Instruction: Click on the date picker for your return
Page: home
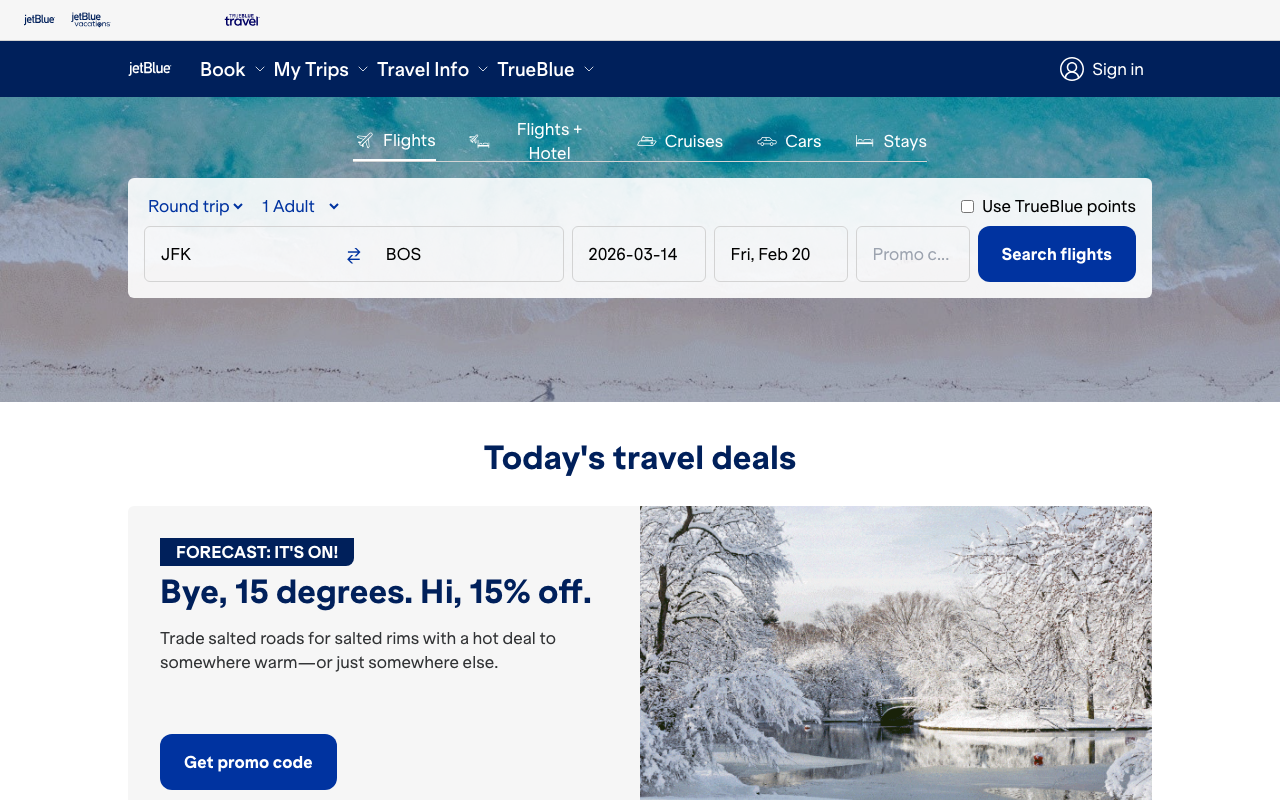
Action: click